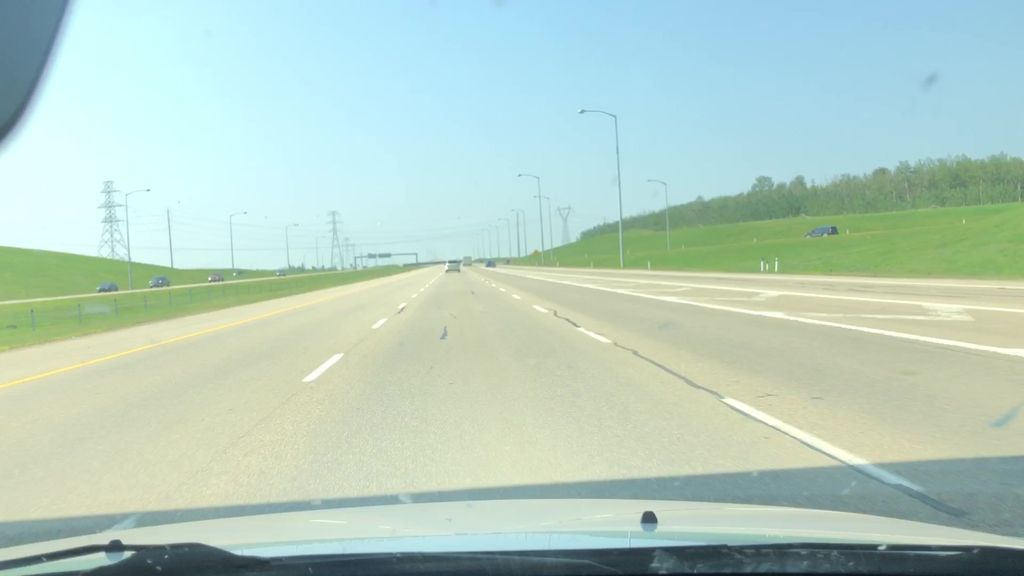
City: edmonton